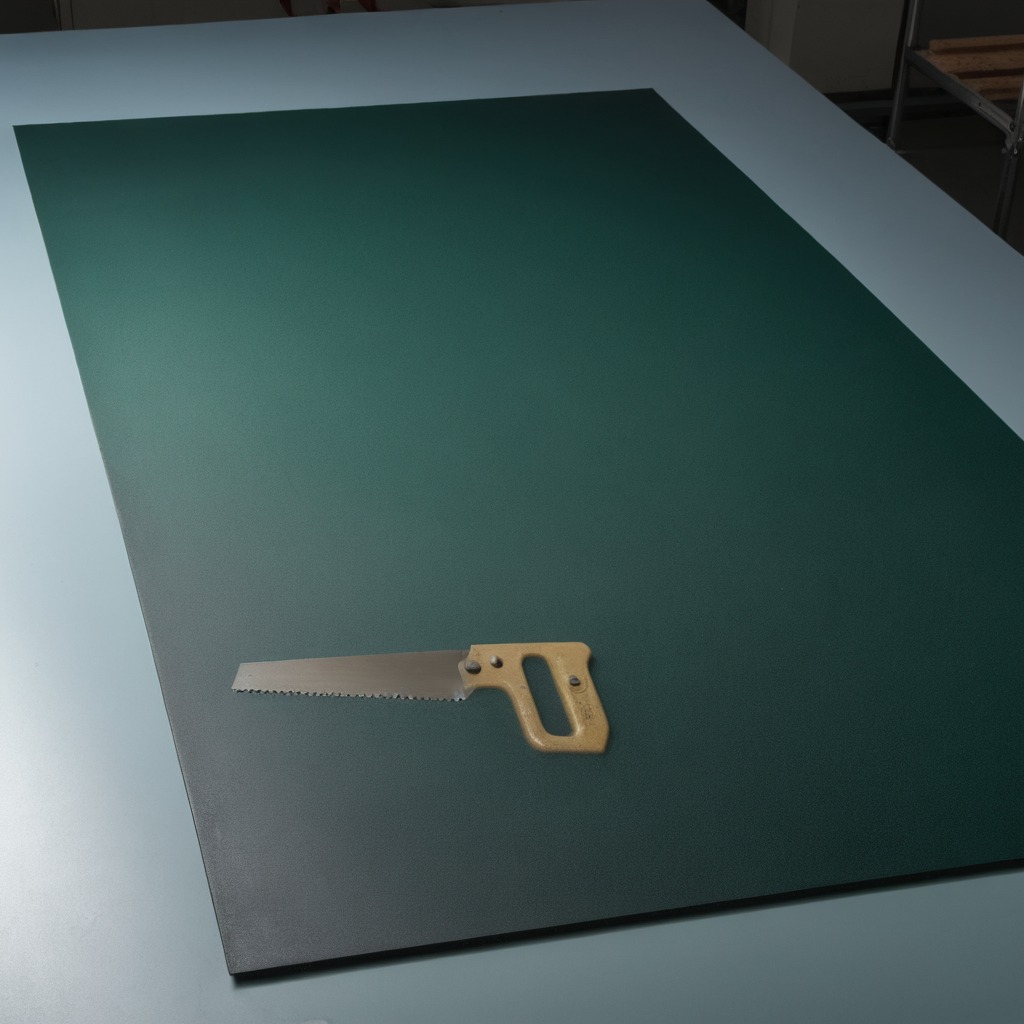
A metal saw is lying on the green rubber mat.